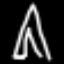
Label: The Eiffel Tower